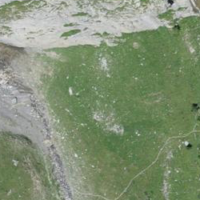
EUNIS habitat code: 23
Species observed at this site:
Stachys recta
Vincetoxicum hirundinaria